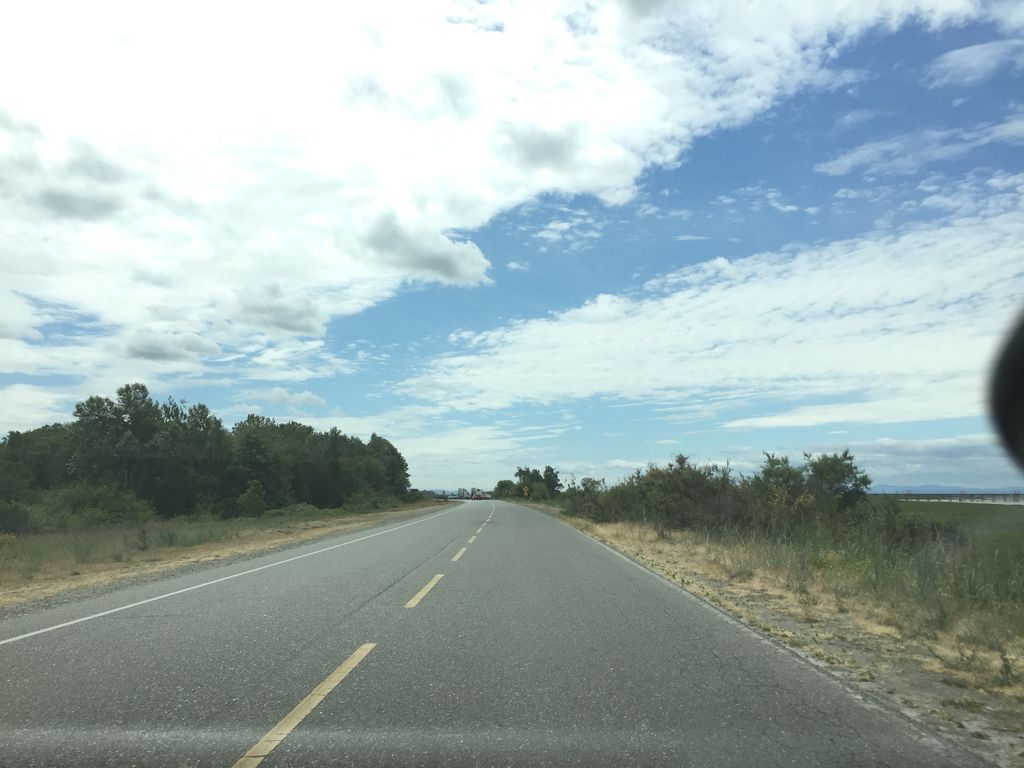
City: vancouver